Field crop: tomato
Growth stage: 1
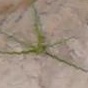
Species: cyperus